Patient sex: M
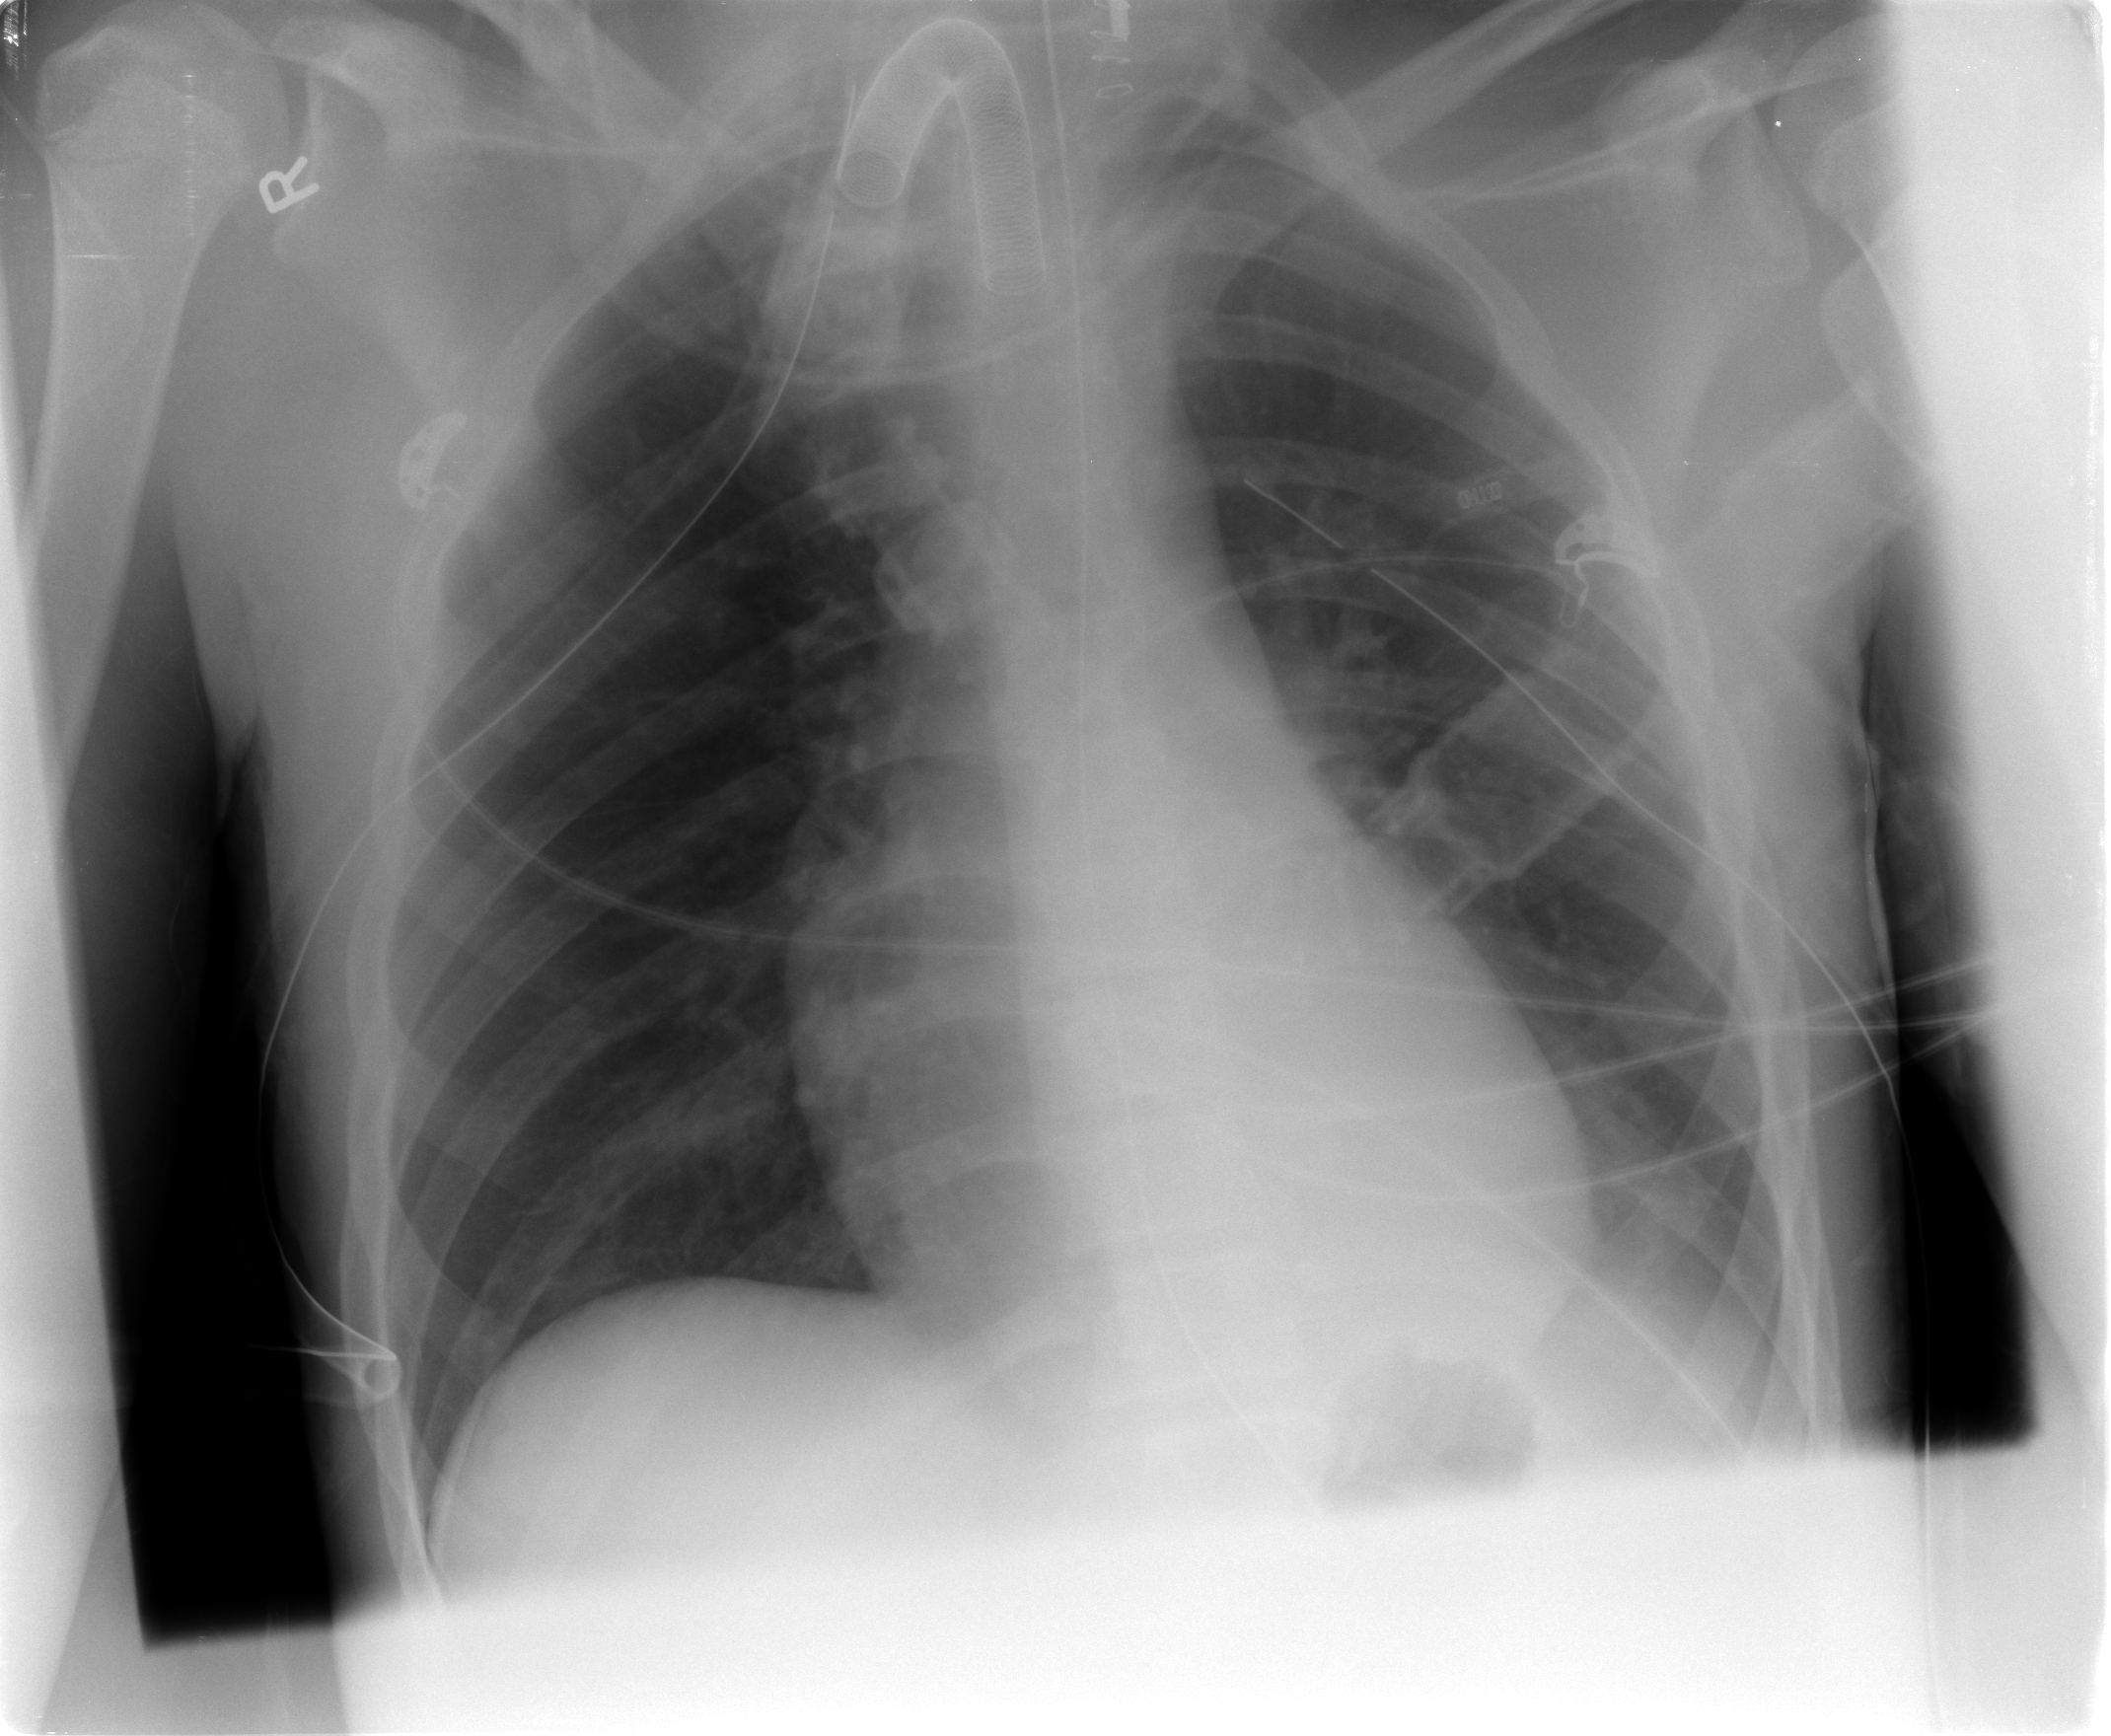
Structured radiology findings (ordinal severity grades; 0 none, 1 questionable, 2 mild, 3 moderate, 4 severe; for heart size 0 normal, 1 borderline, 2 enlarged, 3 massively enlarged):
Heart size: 1
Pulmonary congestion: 0
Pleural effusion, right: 0
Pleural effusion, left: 2
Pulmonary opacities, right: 0
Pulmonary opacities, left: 0
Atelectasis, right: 0
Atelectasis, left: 2